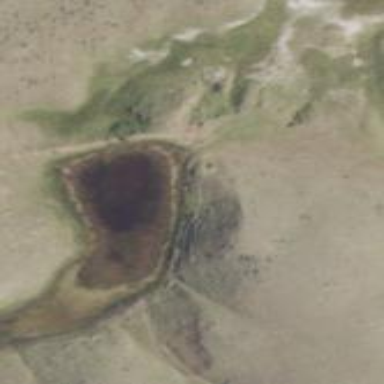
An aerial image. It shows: Reservoir.